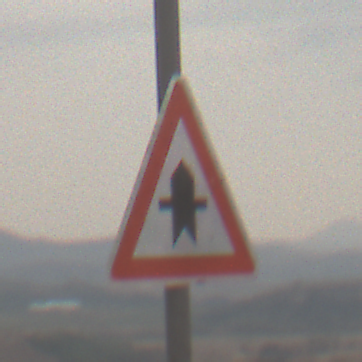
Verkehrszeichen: Vorfahrt
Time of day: MorningAfternoon
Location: Outdoor (Nature)
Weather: Overcast
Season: NotSpecified
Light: Natural